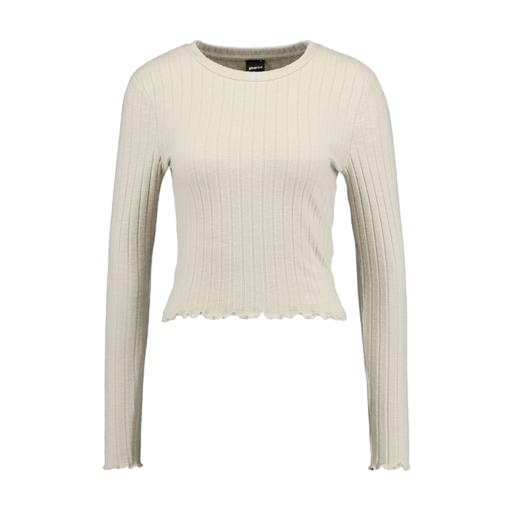
long-sleeve top, beige colored long sleeve, natural ribbed long-sleeve top, white background